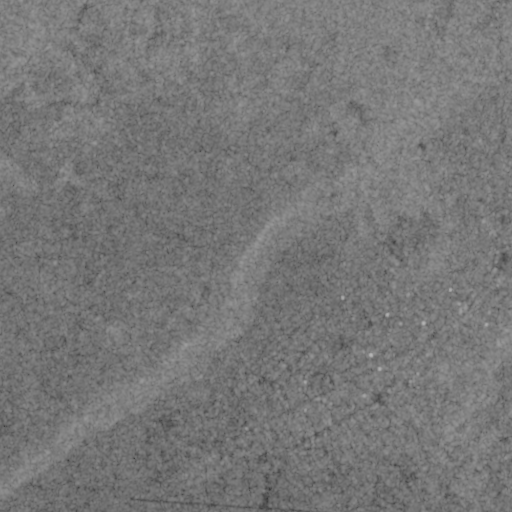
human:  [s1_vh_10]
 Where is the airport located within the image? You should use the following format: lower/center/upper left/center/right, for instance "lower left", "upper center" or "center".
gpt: The airport is located in the lower left of the image.
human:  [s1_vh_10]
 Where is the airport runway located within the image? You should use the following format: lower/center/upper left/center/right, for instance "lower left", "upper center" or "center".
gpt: The airport runway is located in the lower left of the image.
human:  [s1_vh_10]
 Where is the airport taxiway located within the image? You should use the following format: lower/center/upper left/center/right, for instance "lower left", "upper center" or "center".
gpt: The airport taxiway is located in the lower center of the image.
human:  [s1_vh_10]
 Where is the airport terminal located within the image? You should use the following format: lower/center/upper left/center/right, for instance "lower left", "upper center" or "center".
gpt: The airport terminal is located in the lower center of the image.
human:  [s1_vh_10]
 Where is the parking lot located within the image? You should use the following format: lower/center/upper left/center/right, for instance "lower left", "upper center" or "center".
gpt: The parking lot is located in the lower center of the image.
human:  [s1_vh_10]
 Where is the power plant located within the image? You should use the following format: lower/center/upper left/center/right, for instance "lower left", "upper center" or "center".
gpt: There is no power plant in the image.

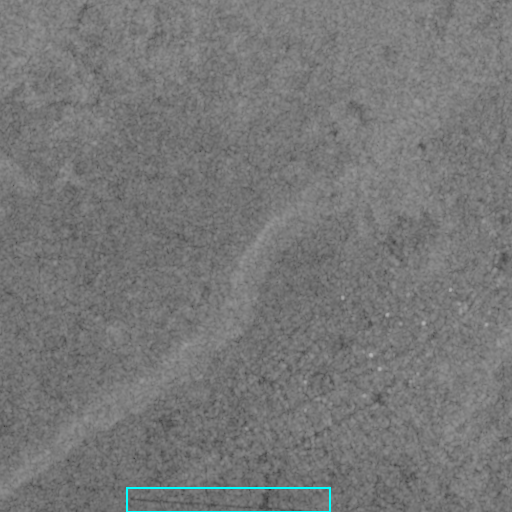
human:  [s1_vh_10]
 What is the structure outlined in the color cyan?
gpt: The structure outlined in cyan is an airport.
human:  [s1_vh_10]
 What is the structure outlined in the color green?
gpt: There is no green outline.